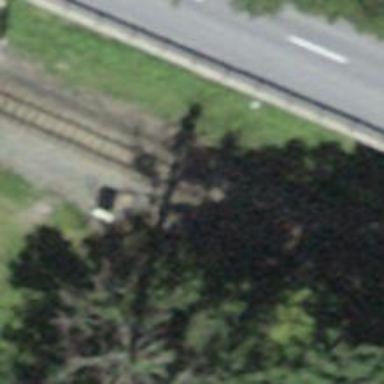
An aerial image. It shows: Narrow-gauge railway with electrified contact line.